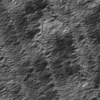
Label: not_dusty